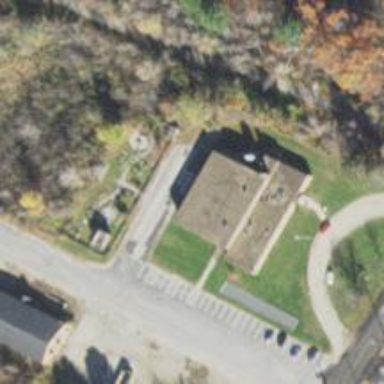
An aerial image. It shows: Community center building.